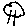
Label: tree